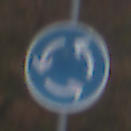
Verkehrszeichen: Kreisverkehr
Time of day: MorningAfternoon
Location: Outdoor (Nature)
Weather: Overcast
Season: NotSpecified
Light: Natural